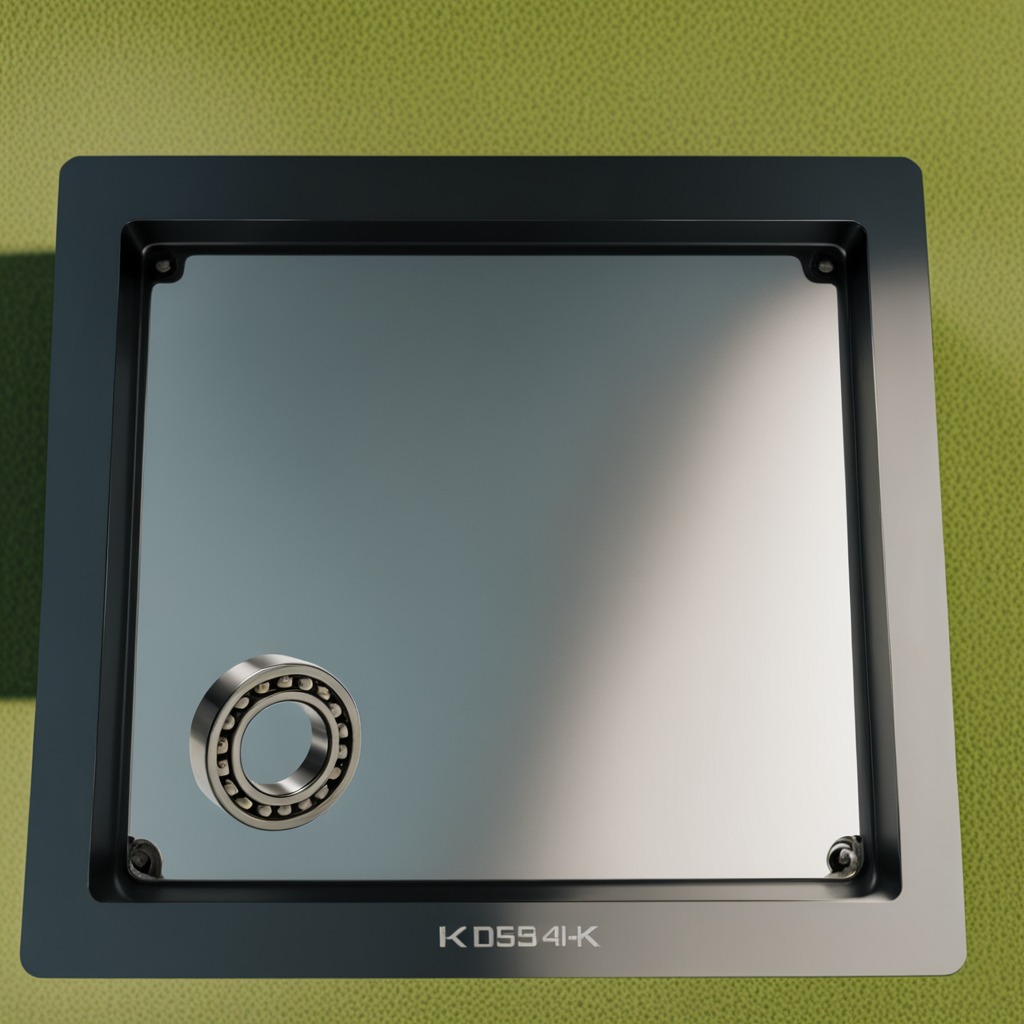
A metal ball bearing is lying on a clean utility table in a temporary outdoor tool station afternoon light present textured surface.